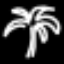
Label: palm tree